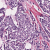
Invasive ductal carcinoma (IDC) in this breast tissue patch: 1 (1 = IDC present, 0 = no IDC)